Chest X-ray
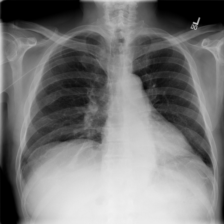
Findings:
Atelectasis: negative
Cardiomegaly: negative
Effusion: negative
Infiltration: negative
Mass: negative
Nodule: negative
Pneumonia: negative
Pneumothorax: negative
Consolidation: negative
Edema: negative
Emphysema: negative
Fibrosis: negative
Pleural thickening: negative
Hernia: negative